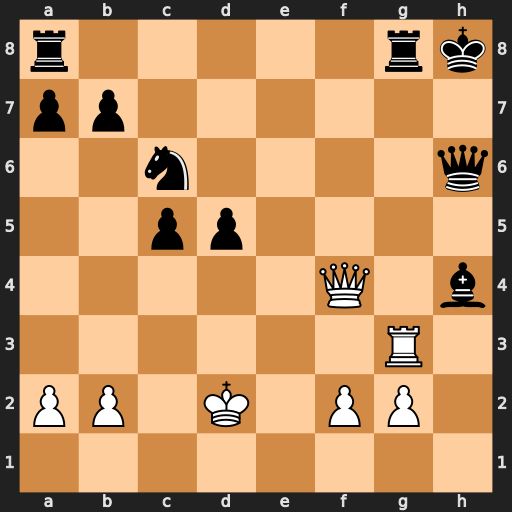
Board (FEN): r5rk/pp6/2n4q/2pp4/5Q1b/6R1/PP1K1PP1/8
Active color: w
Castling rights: -
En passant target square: -
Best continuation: Qxh6#